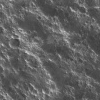
Atmospheric dust classification: not_dusty